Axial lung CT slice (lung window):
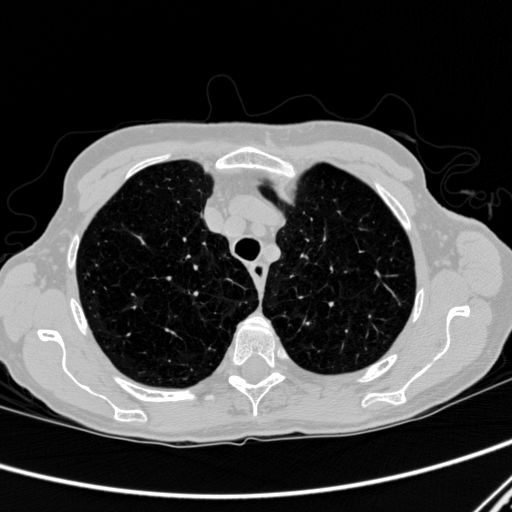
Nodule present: no